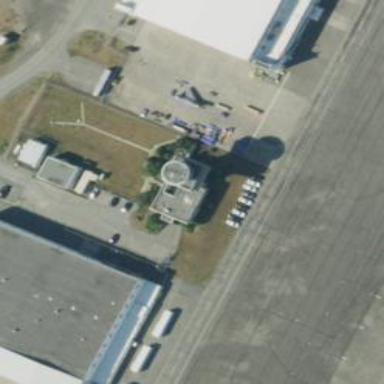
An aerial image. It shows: Airport tower.